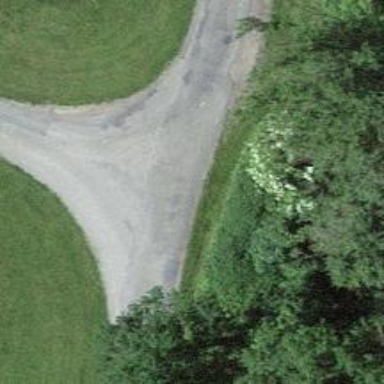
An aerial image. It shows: Unclassified road with asphalt surface.